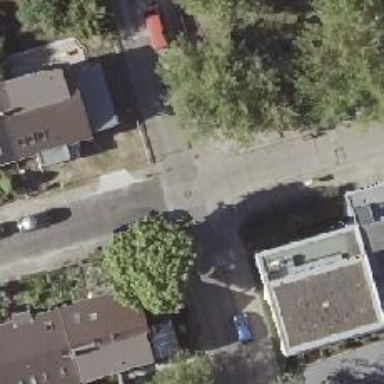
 there is sidewalk made of concrete plates."